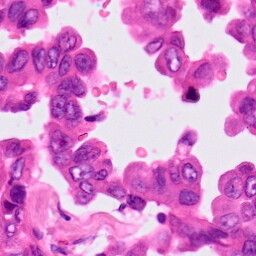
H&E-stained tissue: Lung